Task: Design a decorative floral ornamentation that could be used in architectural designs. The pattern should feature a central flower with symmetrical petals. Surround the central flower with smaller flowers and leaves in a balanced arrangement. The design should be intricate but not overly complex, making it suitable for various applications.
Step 1234:
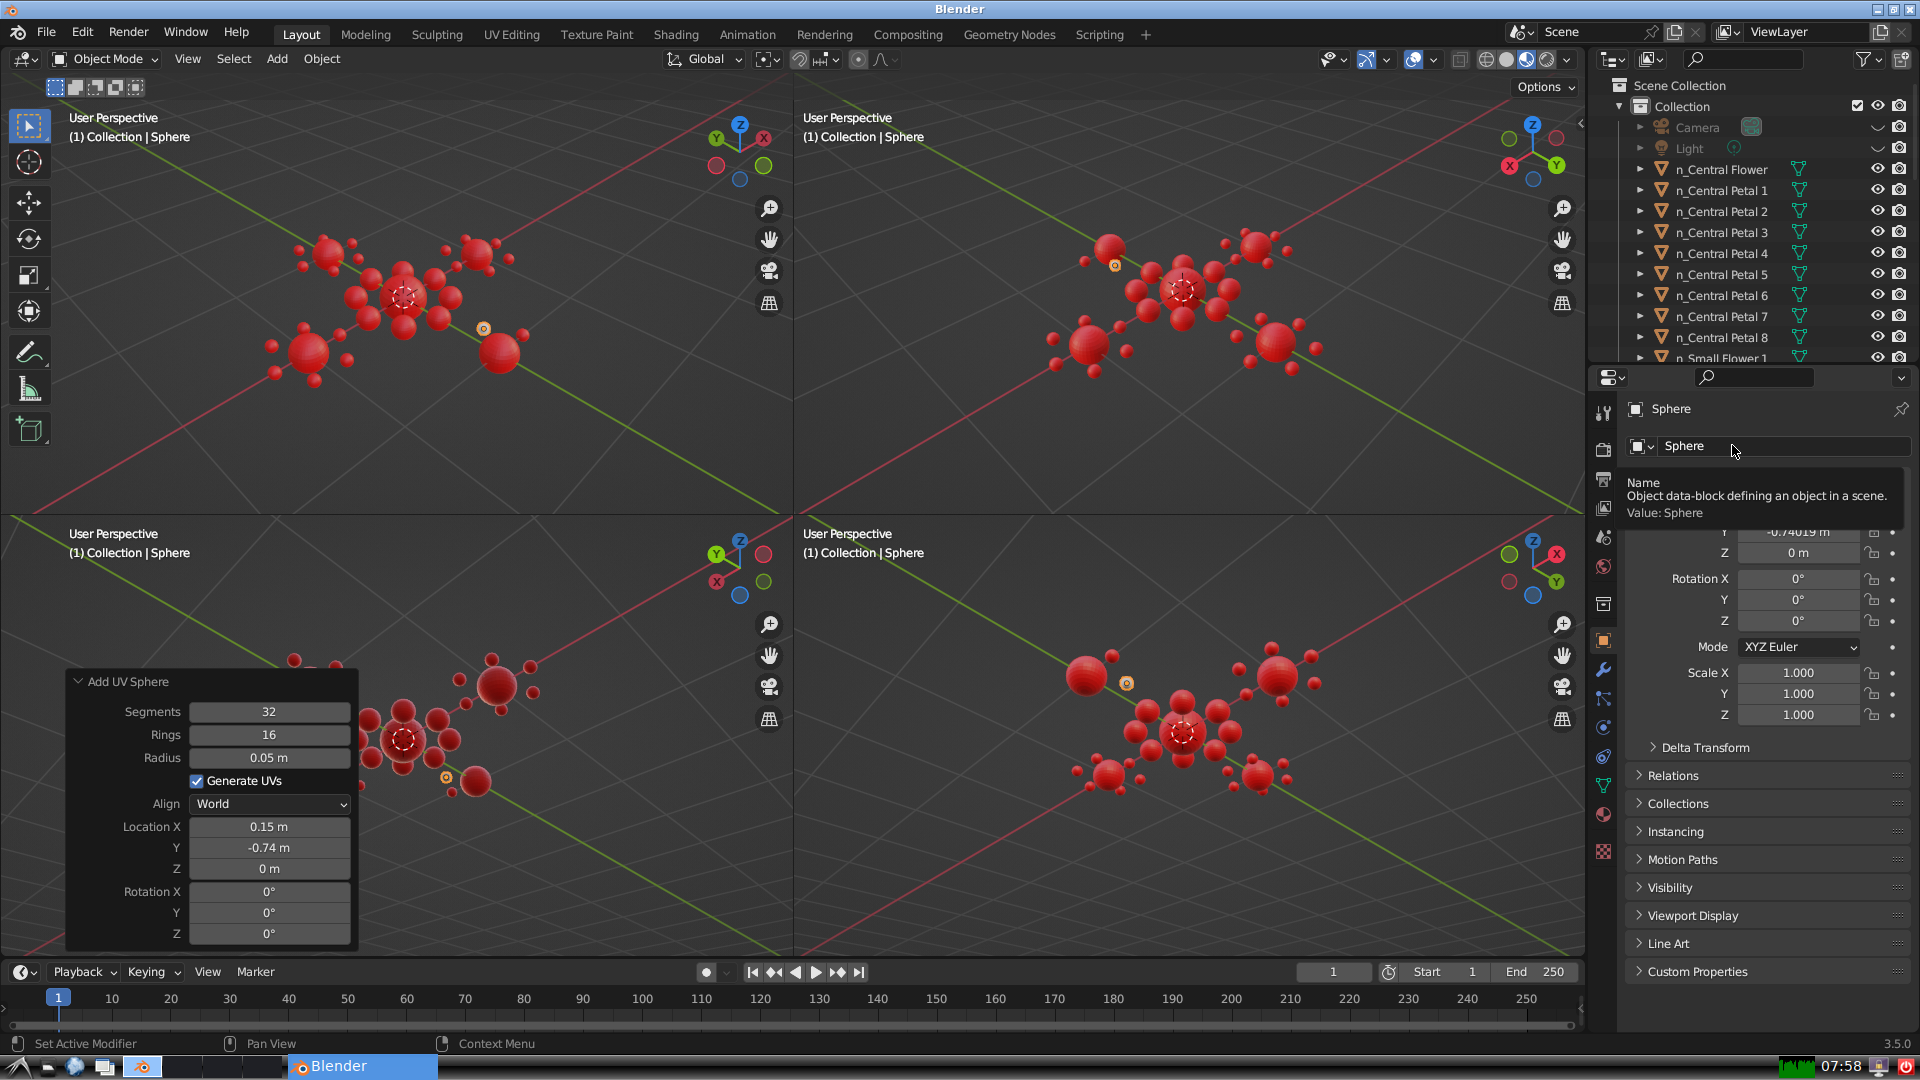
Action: click: no